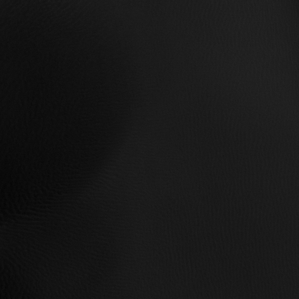
Label: non_frost